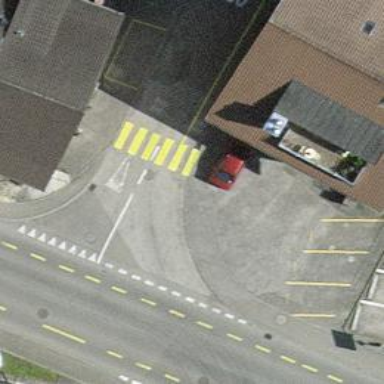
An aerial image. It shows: Uncontrolled zebra crossing on the road.